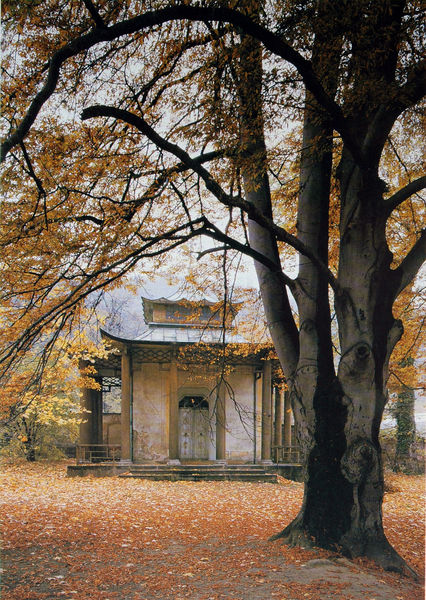
Titel: Chinesischer Pavillion
Künstler: Christian Friedrich Schuricht
Standort: Dresden
Institution: Schloss Pillnitz
Schlagwörter: baum, berg, blau, blätter, dunkel, flügel, himmel, laub, schatten, weiß, wolken, bäume, gelb, grün, landschaft, sand, äste, braun, fenster, geschwungen, grau, hell, holz, licht, orange, schwarz, strasse, säule, säulen, tür, vordergrund, dach, gebäude, haus, park, rot, weg, wolke, muster, alt, wand, architektur, bild, ast, baumstamm, erde, hügel, stamm, weite, zweige, brüstung, busch, gitter, hütte, kirche, sonne, boden, blatt, wald, turm, vorbau, garten, farbig, japan, wellen, ruhe, schotter, berge, gebirge, modern, dächer, giebel, mauer, allee, klein, herbst, türe, platz, bank, kies, häuschen, stämme, treppe, treppen, freizeit, symmetrie, geländer, stufe, stufen, tee, podest, verträumt, japanisch, tor, foto, fotografie, photographie, regen, wände, eingang, umgang, orient, religion, diesig, wurzel, zweig, dachfenster, lichtung, symmetrisch, asien, gebogen, hast, asiatisch, laubbaum, welk, frieden, kapitell, photo, chinesisch, china, fries, villa, wurzeln, efeu, laubwerk, rinde, kapelle, eiche, gaube, tempel, pavillon, basis, baumrinde, tur, vordach, jahreszeit, orientalismus, fotographie, pavillion, astgabel, buche, englischer garten, pagode, laube, fahl, dachgaube, wachsen, zentralbau, tempelchen, gartenhaus, sälen, herbstlaub, unwirklich, bläter, teehaus, bodene, schatteb, japn, kurpark, pagodendach, parkarchitektur, h<us, pavillo, dür, teepavillion, endach, herbast